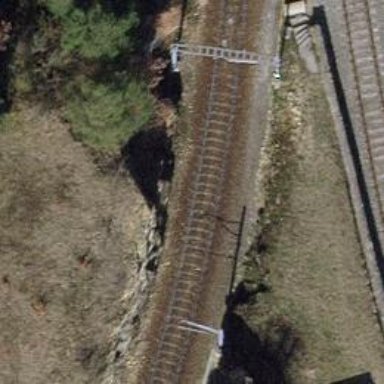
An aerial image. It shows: Single-track electrified railway with contact line. It is spur line for service.